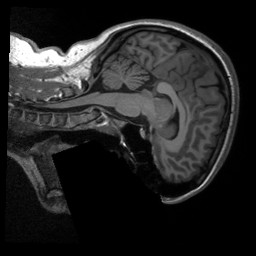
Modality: T1w
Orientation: sagittal
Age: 22
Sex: female
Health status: healthy
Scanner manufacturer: siemens
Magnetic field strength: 3 T
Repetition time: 2.3 s
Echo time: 0.00229 s